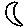
Label: moon